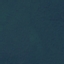
Land use / land cover: Forest